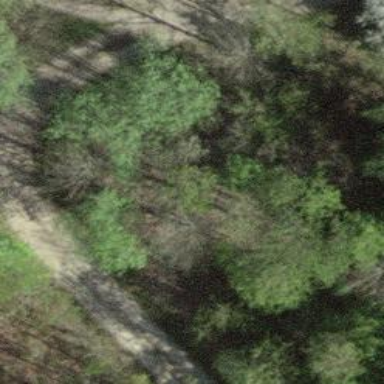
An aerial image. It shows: Gravel track with grade 2 tracktype.